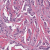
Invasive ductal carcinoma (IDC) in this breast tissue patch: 1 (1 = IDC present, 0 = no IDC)